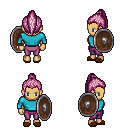
a pixel art fantasy rpg character, female body template, human, tanned skin, teal long-sleeve shirt, magenta pants, pink long topknot hairstyle, brown slippers, shield, four views (front, back, left, right), 2x2 character sprite sheet, small pixel art, hard edges, no anti-aliasing